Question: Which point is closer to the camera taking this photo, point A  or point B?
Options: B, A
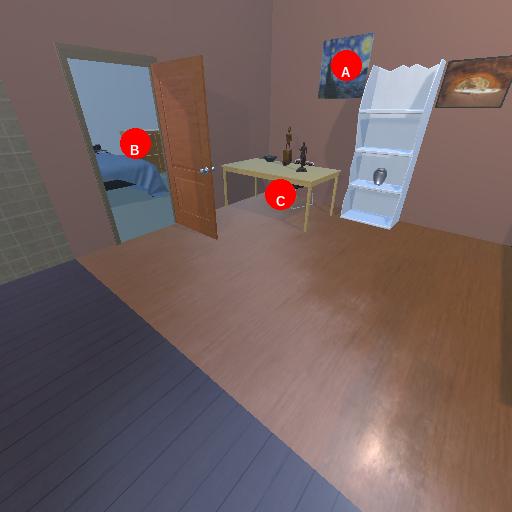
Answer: B